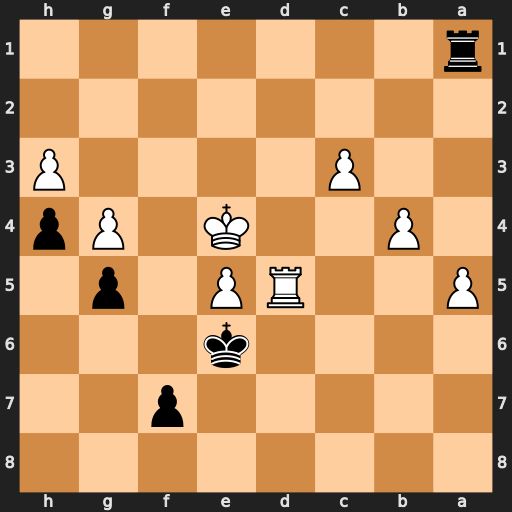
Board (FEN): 8/5p2/4k3/P2RP1p1/1P2K1Pp/2P4P/8/r7
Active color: b
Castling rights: -
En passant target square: -
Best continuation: Re1+ Kd4 Rd1+ Kc4 Rxd5